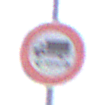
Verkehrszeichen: TatsaechlicheLaenge
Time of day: MorningAfternoon
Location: Outdoor (RoadRail)
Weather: Overcast
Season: NotSpecified
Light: Natural